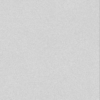
Label: dusty